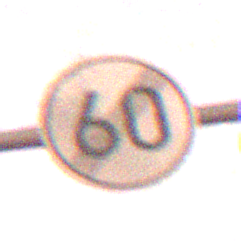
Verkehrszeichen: EndeGeschwindigkeit60
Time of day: Night
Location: Outdoor (Nature)
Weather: Clear
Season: NotSpecified
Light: Natural